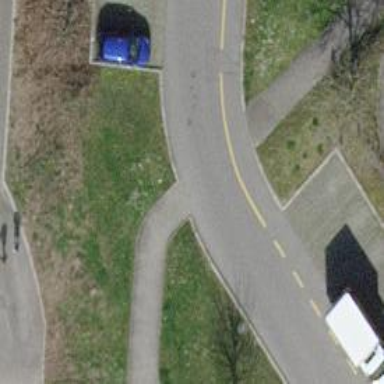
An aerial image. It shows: Asphalt road in residential area.